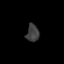
Tissue: prostate
Cell type: Epithelial cells
Senescence score: 0.3334
Nuclear area (px): 214
Mean DAPI intensity: 61.832